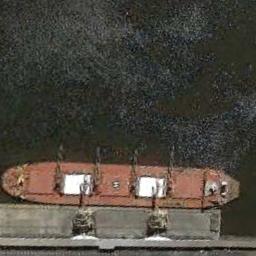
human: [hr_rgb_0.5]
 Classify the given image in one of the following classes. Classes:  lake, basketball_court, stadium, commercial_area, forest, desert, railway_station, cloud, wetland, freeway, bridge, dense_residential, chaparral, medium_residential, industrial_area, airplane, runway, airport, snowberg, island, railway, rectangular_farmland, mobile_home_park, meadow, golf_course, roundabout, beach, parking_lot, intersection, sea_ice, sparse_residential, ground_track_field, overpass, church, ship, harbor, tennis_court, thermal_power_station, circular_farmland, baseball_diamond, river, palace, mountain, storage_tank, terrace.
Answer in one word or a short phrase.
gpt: ship